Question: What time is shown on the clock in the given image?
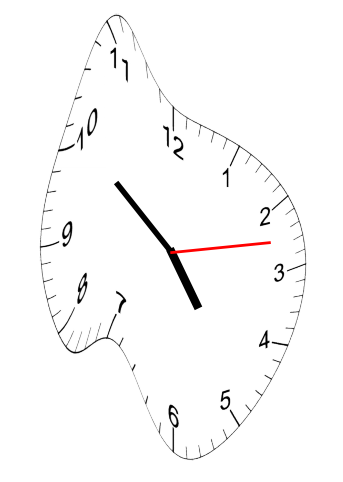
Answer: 04:51:13